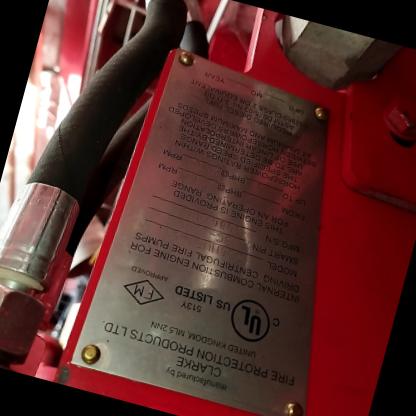
Klasa: tabliczka-znamionowa